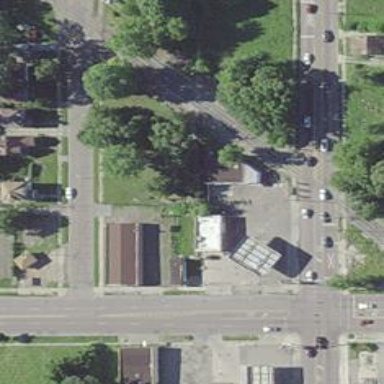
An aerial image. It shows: Convenience shop.